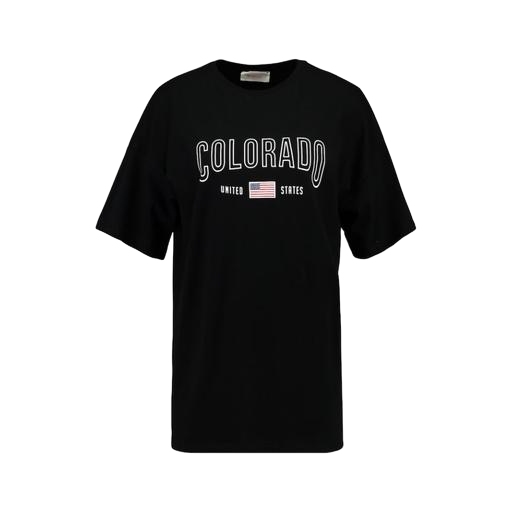
colorado tee, black graphic t-shirt, black graphic tee, white background